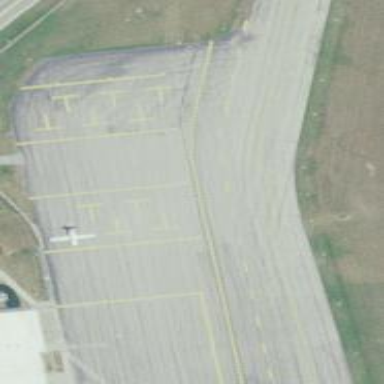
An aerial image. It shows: View of taxiway at the airport.